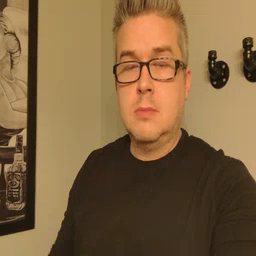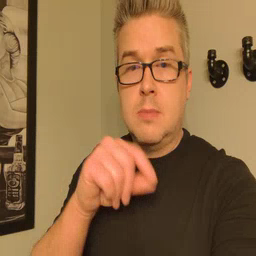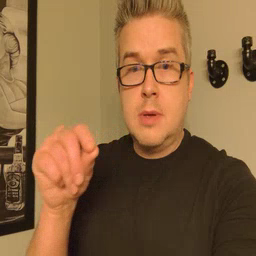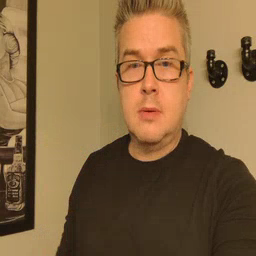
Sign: pen